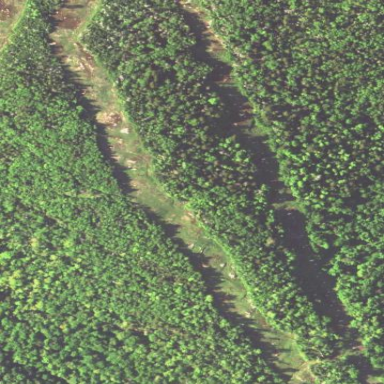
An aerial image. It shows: Coniferous forest area.